Field crop: tomato
Growth stage: 2
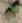
Species: solanum